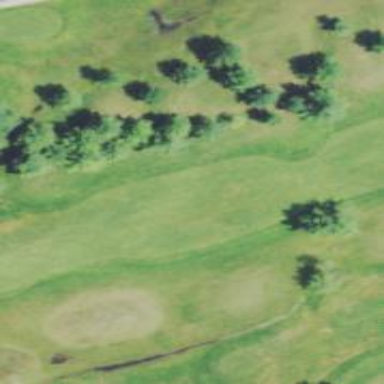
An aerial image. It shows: Golf hole.